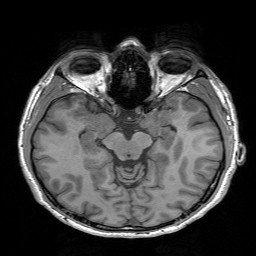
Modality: T1w
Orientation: coronal
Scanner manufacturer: siemens
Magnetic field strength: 3 T